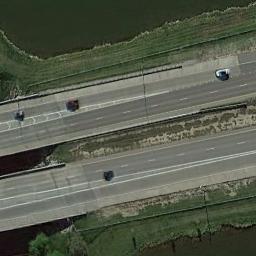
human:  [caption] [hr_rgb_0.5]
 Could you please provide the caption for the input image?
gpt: The freeway goes through the grass with some cars .

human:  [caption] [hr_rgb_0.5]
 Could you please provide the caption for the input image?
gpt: The straight freeway has a lake on either side of the freeway .

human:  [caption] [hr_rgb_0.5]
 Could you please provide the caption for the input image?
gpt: There are large green lawns around the freeway and there are several cars on the freeway .

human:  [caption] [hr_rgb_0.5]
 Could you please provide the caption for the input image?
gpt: The trees cast their shadows on the highway .

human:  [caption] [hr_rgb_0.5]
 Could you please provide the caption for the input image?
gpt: There are lawns and a lake beside the freeway .